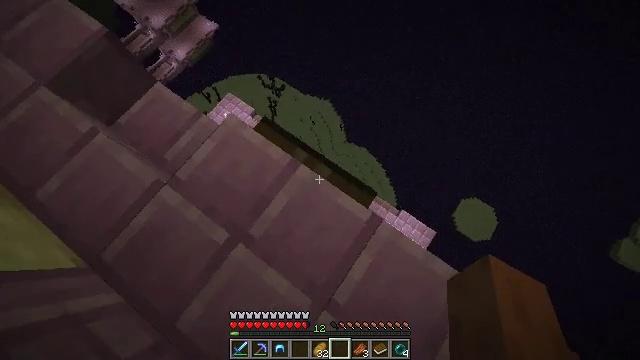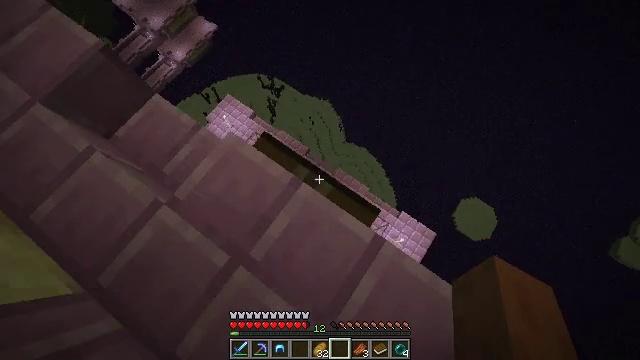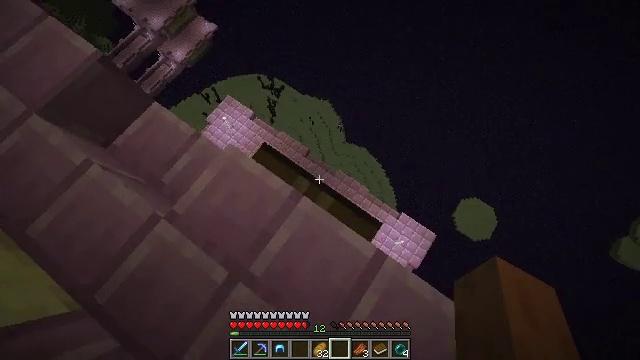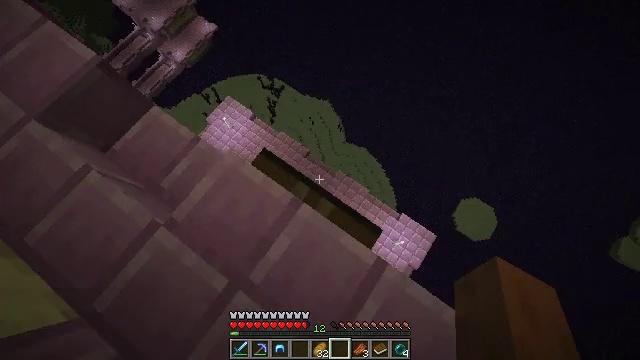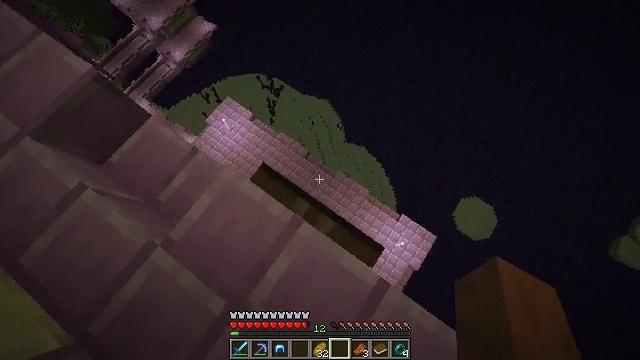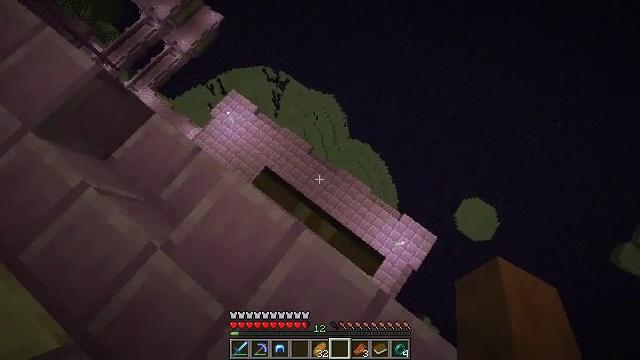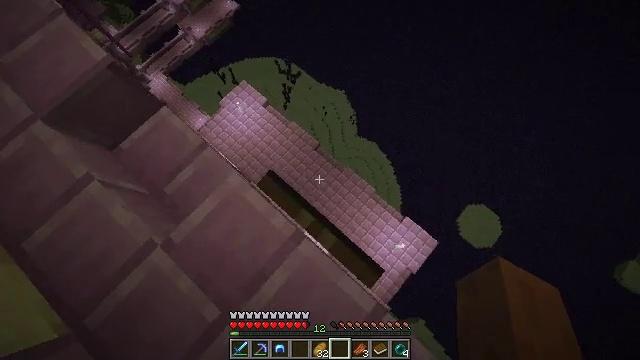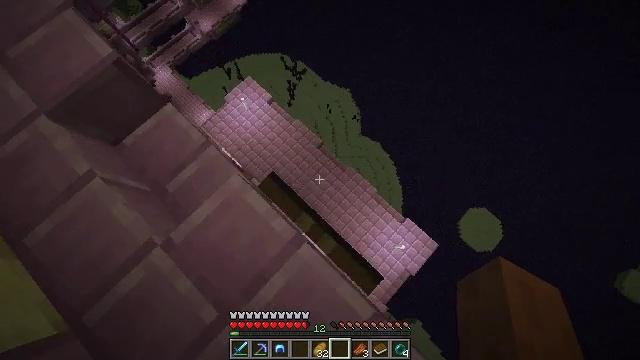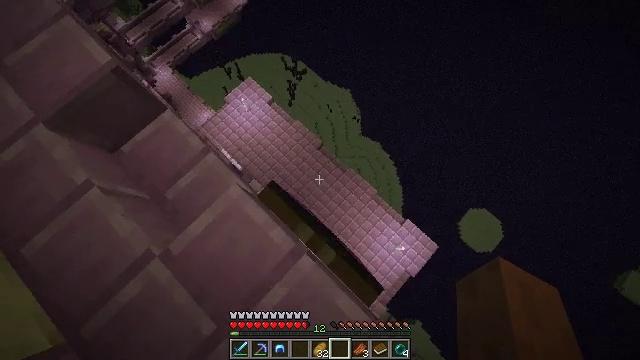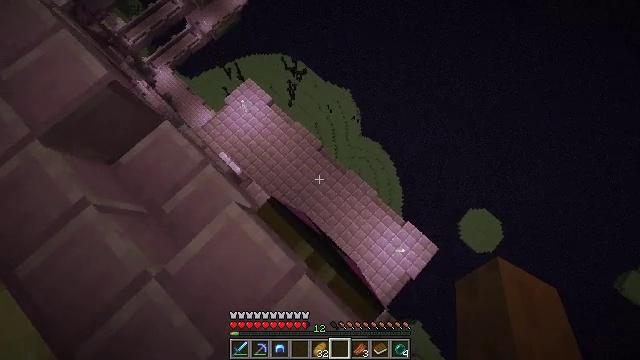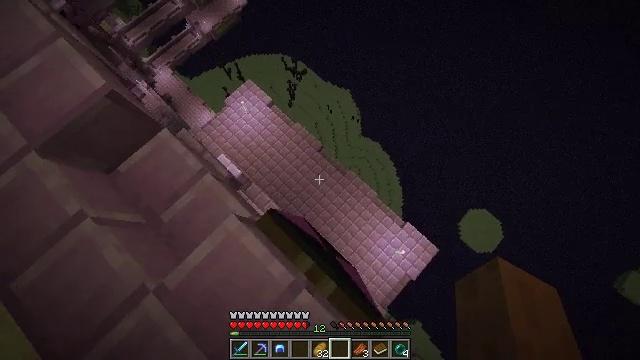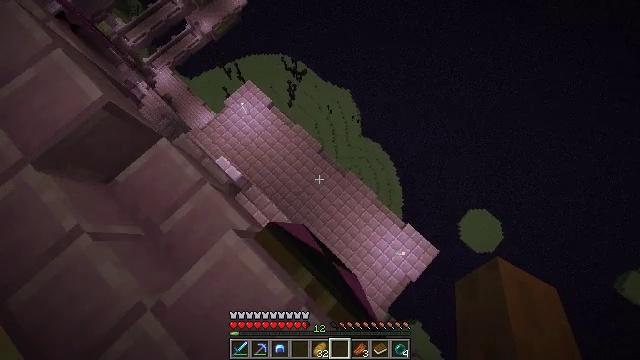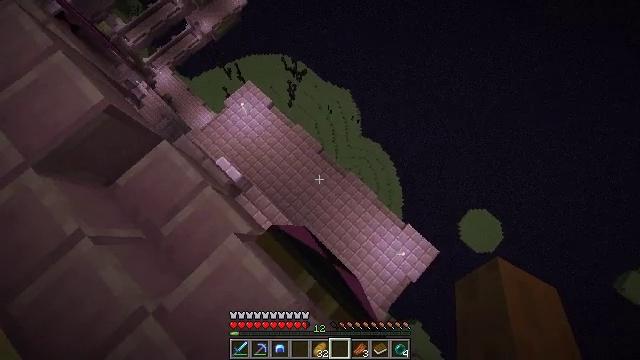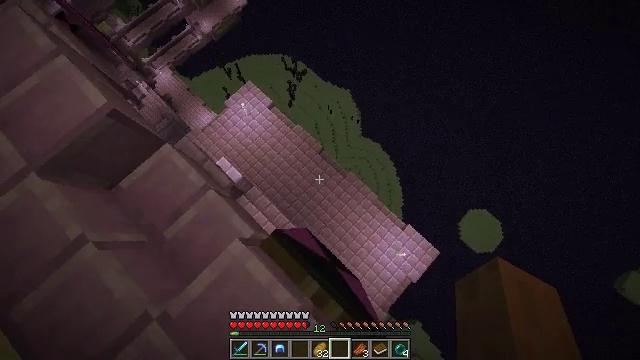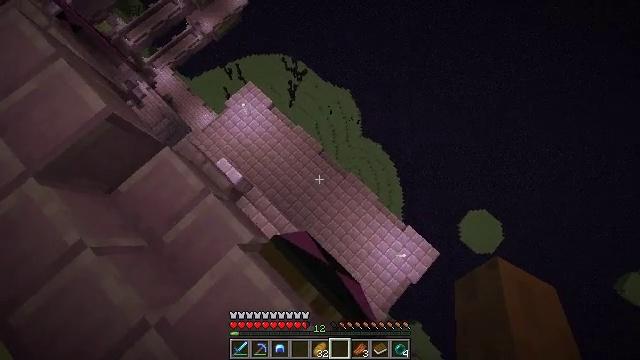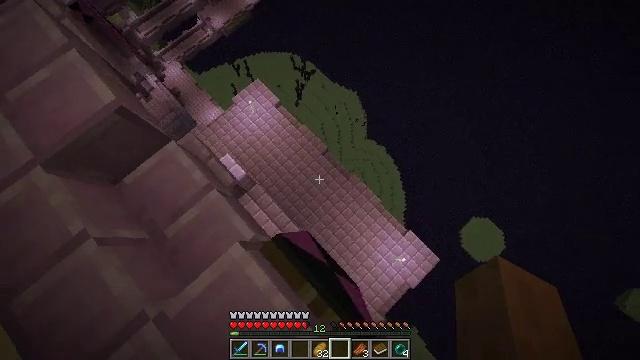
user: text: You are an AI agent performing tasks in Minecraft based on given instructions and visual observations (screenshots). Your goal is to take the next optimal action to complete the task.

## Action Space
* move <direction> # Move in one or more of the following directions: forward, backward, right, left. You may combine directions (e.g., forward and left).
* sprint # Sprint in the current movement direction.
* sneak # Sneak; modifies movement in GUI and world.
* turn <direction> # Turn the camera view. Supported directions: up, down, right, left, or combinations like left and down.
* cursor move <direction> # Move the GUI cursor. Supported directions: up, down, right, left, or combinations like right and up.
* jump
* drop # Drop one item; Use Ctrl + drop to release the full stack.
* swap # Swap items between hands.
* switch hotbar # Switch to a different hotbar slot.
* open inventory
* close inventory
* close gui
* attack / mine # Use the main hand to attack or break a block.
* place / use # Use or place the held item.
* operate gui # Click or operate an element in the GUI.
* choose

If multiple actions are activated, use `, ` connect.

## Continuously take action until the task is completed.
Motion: motion action
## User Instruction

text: Gather an end rod from the structure.
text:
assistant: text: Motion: move forward, sneak
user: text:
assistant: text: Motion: move forward, sneak
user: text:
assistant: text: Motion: move forward, sneak
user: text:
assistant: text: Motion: move forward, sneak
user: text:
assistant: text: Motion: move forward, sneak, turn left and down
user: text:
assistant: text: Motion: move forward, sneak, turn left and down
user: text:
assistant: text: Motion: move forward, sneak, turn left
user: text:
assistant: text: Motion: move forward, sneak
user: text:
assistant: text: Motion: move forward, sneak
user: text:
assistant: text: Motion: move forward, sneak
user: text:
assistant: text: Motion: move forward, sneak
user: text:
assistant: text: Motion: move forward, sneak
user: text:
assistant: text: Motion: sneak
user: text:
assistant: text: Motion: sneak
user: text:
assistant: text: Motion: sneak, turn left
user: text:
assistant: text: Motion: sneak, turn left
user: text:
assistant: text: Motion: sneak, turn left and up
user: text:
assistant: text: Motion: sneak, turn left and up
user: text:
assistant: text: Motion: sneak, turn left and up
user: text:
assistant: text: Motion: sneak, turn left and up
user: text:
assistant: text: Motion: move forward, sneak, turn left and up
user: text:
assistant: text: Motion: move forward, sneak, turn left
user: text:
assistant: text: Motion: move forward, sneak, turn up
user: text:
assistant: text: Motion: move forward, sneak, turn left and up
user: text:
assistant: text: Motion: move forward, sneak, turn left and up
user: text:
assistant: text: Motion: move forward, sneak, turn up
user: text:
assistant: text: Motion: move forward, sneak, turn up
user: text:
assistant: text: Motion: move forward, sneak, turn up
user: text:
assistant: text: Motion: move forward, sneak, turn left and up
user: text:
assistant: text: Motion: move forward, sneak, turn left and up